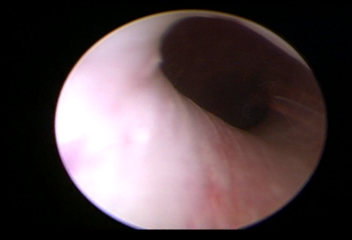
Modality: WLC
Class: Normal mucosa
Bladder cancer association: No